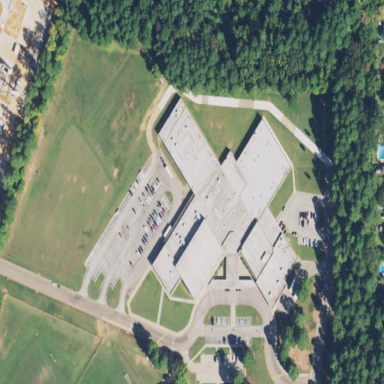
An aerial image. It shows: School building.